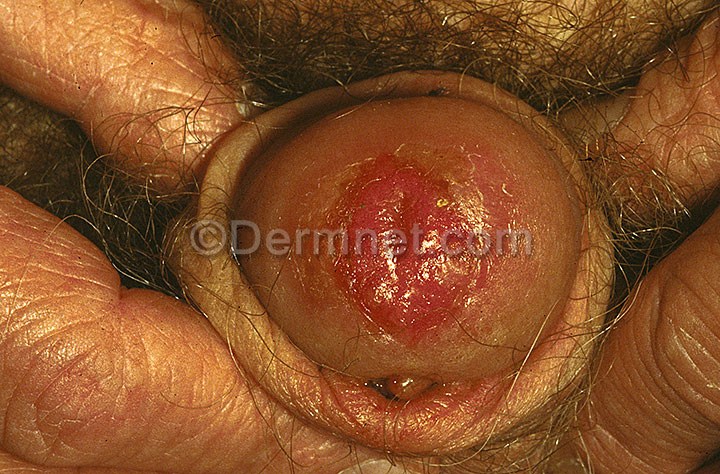
Disease: Actinic Keratosis Basal Cell Carcinoma and other Malignant Lesions